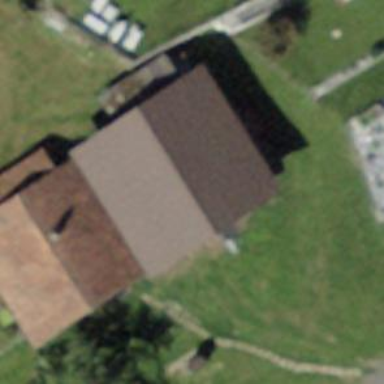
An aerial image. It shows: Rural barn.